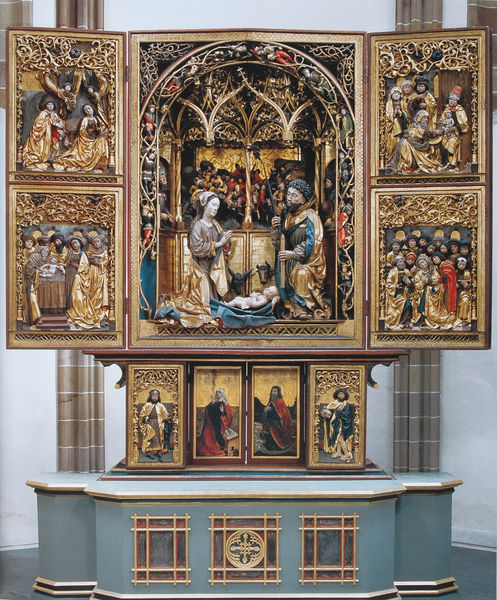
Titel: Hochaltar, Gesamtansicht
Künstler: Hans Klocker
Standort: Bozen
Institution: Franziskanerkirche
Schlagwörter: blau, flügel, gott, mann, frauen, grün, menschen, frau, grau, holz, männer, säulen, weiss, rot, tiere, hochformat, ornament, alt, falten, geschichte, sockel, schauen, kirche, gold, kind, gotik, esel, pferd, kanneliert, ranken, hellblau, apfel, schrank, bogen, baby, figuren, rundbogen, arch, blue, men, red, religious, women, tafel, golden, old, woman, yellow, ornamente, wooden, bildhauerei, faltenwurf, plastik, foto, fotografie, photographie, paradies, nische, offen, vergoldet, glaube, kreuz, religion, beten, gebet, altar, schnitzerei, photo, skulpturen, wood, bündelpfeiler, farbfoto, gotisch, christus, jesus, angel, angels, man, mittelalter, andacht, knieen, stall, eden, child, tempel, heilige, innenseite, gefasst, jünger, heilig, gothik, maria, madonna, anbetung, ochse, hirten, marie, animals, szenen, dyptichon, aufnahme, christentum, baum der erkenntnis, cross, goldgrund, sculpture, vergoldung, geschnitzt, schnitzwerk, golf, christi, josef, joseph, masswerk, verkündigung, geburt, krippe, säugling, geschichten, tryptichon, ochs, cape, chirst, heilige familie, jesuskind, mensa, predella, retabel, schnitzaltar, stifter, tafeln, flügelaltar, geburt christi, triptychon, apostel, god, christ, triptichon, evangelium, eichstätt, jesukind, lebensbaum, altarretabel, kirchenväter, wandelaltar, darbringung, festtagsseite, relief, darbringung im tempel, betlehem, may, bildschnitzer, veit stoß, mary, perokopen, anbetung der könige, saints, bible, shepherd, cabinet, angle, altarpiece, depth, icon, rotg, infant, christmas, birth, neugeborener, fassung, werktag, nunc dimittis, rahmen#, panel, heiige, bildhauere, apostles, alter, manger, nativity, panels, kings, magi, shepards, piece, saintas, nativaty, five luke, crip, triptico, trifold, diorama